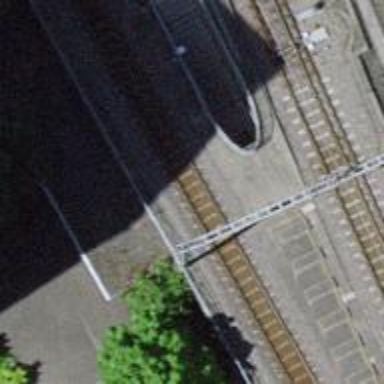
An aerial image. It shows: Steps leading through paved tunnel.